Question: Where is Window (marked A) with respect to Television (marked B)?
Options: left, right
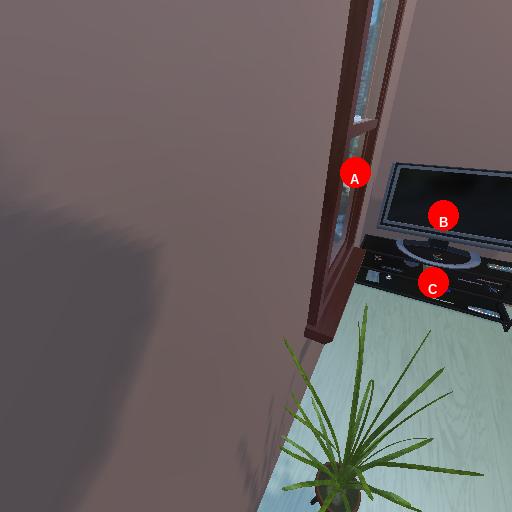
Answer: left